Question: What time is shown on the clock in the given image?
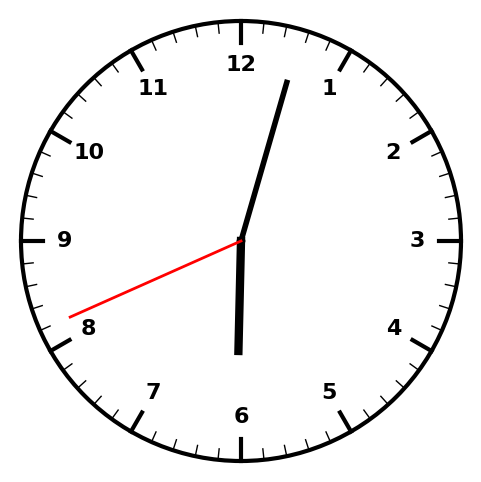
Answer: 06:02:41